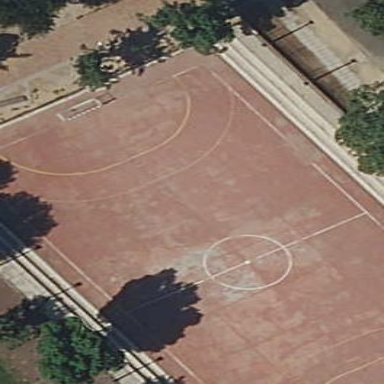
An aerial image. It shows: Field hockey pitch where players can enjoy the sport.